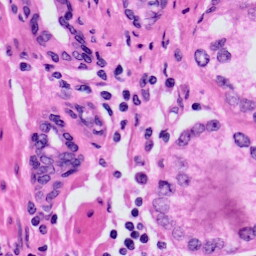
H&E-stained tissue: Prostate